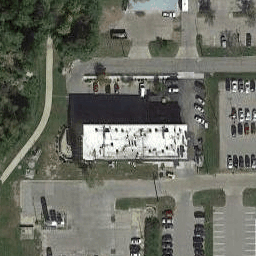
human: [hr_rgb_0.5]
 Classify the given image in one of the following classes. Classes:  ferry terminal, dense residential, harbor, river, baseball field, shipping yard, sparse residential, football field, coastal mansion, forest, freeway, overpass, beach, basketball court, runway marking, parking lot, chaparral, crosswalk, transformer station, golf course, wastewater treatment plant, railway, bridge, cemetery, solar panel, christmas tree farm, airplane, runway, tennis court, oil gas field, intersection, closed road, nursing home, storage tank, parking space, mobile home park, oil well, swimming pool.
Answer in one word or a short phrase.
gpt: nursing home